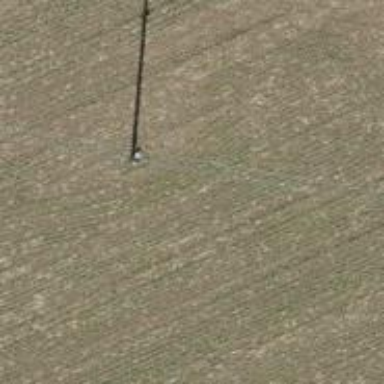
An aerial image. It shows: Power pole.